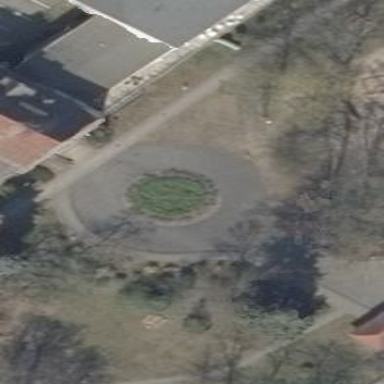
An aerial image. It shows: Circular junction on service road.